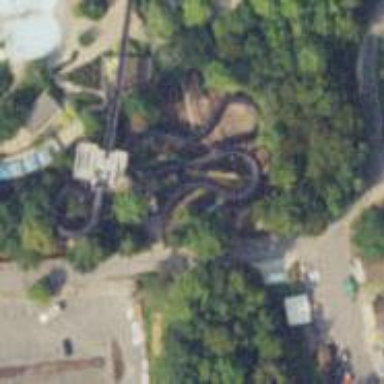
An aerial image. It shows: Water slide attraction next to waterway.